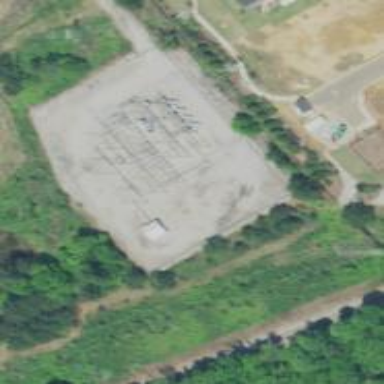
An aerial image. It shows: Outdoor power substation surrounded by fence. The substation operates at the distribution level.